Question: I am using a UITableView with style is UITableViewStyleGrouped, but when I set the table is editing = YES, the content cell is scaled so the delete button is stay out side of background as below screenshot

How can I make the delete button is stay inside of white background?
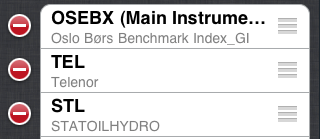
Answer: Try setting cell's 'shouldIndentWhileEditing' property to NO, or return appropriate value from delegate's 'tableView:shouldIndentWhileEditingRowAtIndexPath:' method.
Note also that delegate's method has higher priority and overrides the value of cell's property